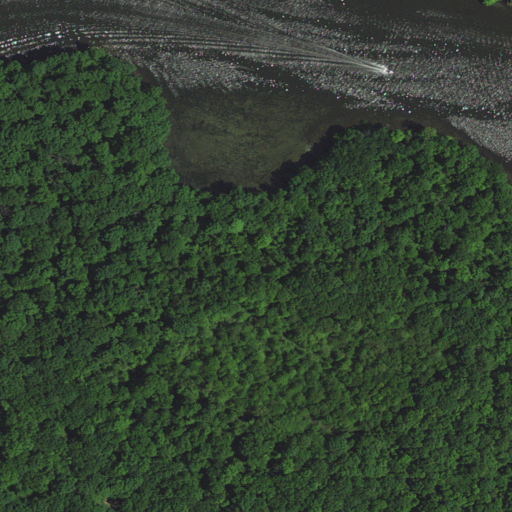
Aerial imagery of island in Indiana named Big Island containing woody wetlands, deciduous forest, open water, evergreen forest, and herbaceous wetlands